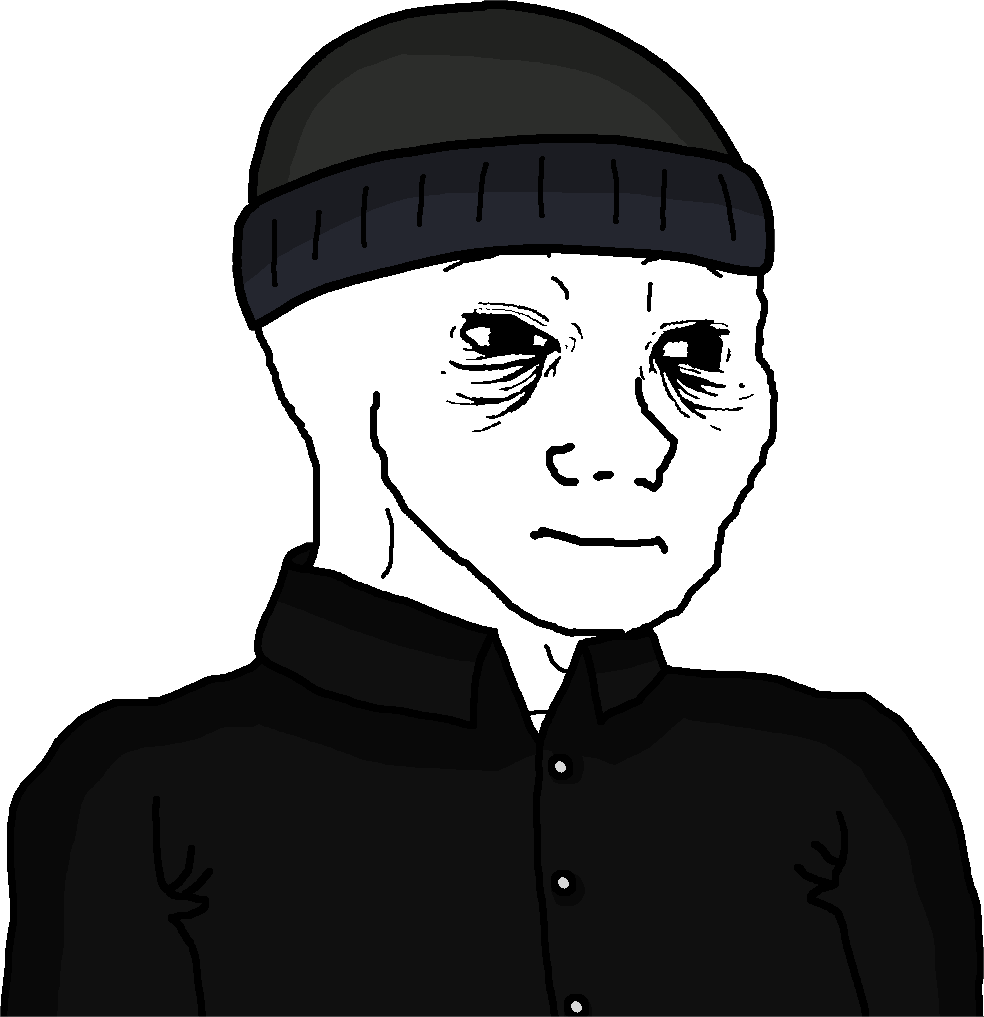
Label: 5_Doomer